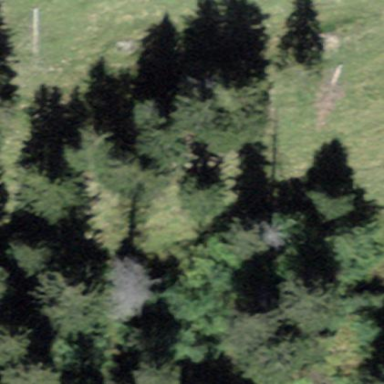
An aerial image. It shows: Forest area.